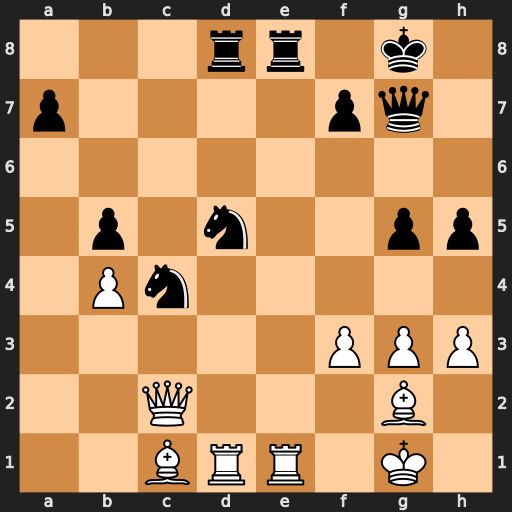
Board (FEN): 3rr1k1/p4pq1/8/1p1n2pp/1Pn5/5PPP/2Q3B1/2BRR1K1
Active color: w
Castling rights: -
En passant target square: -
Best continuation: Rxe8+ Rxe8 Rxd5